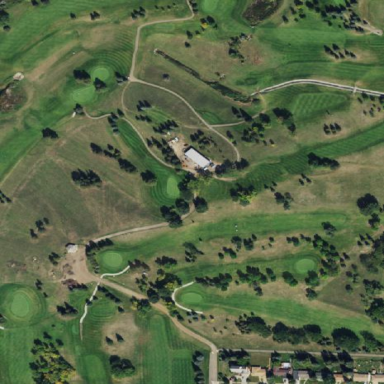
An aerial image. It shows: Golf course.